Question: I have 3 App Service slots in Azure:
- - -
CI/CD is configured this way:
- -
I read about deployment best practices in Azure docs and they say that:
> Continuous deployment should never be enabled for your production
slot. Instead, your production branch (often main) should be deployed
onto a non-production slot. When you are ready to release the base
branch, swap it into the production slot.

I am new to this and quite confused about which settings should the "ExampleName/master" slot use before swapping slots? Should it use the production database and other services? Or it should use the ones from the staging environment?
Since the version of the already running app in the production slot can be different from "/master" one I am thinking that it shouldn't use the production one, but don't know if I am right or not.
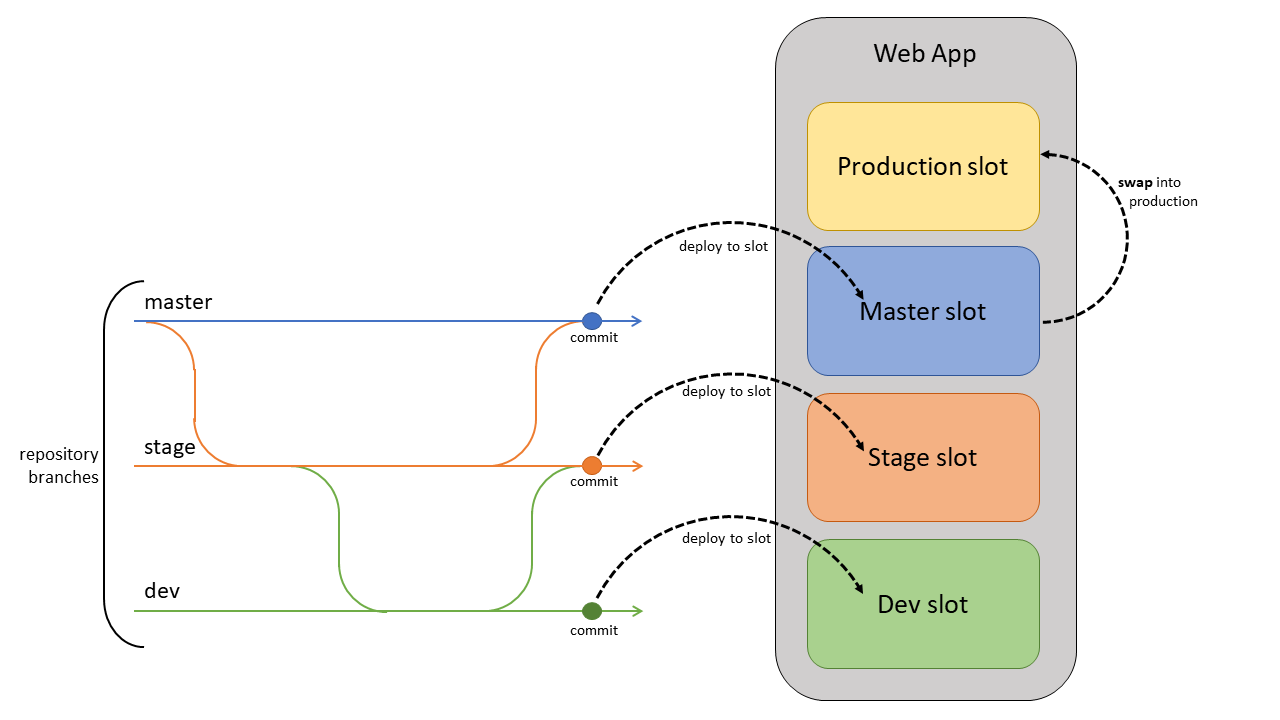
Answer: You should use different app services for your prodcution and non-production workload. Because behind the scene they use the same resources. So making stress test on your non-production slot you may take entire site down.
The prhase prodution slot and stagind slot doesn't refer to environments. They just saying that one slot is main and serve traffic. It is used to minimize downtime. So first you may publish your app to staging slot, you can make small tests to be sure that all is fine and swap slots. But this is not designed for becoming and environment.